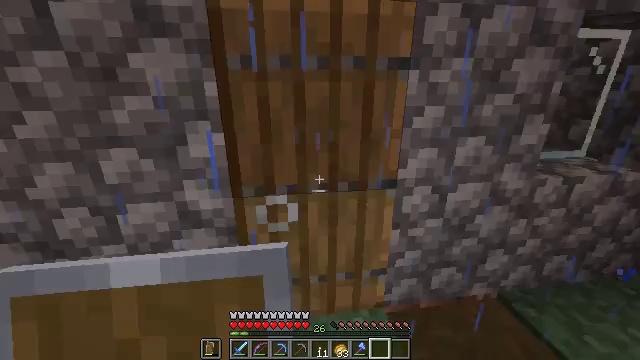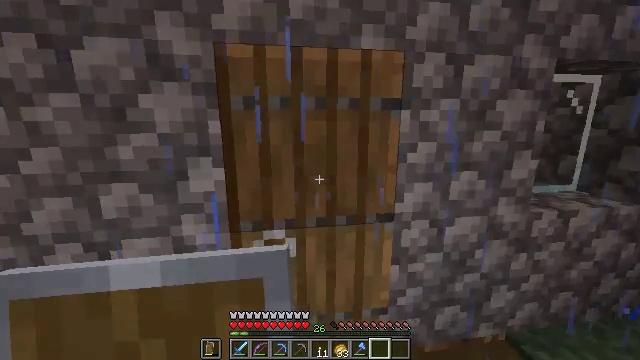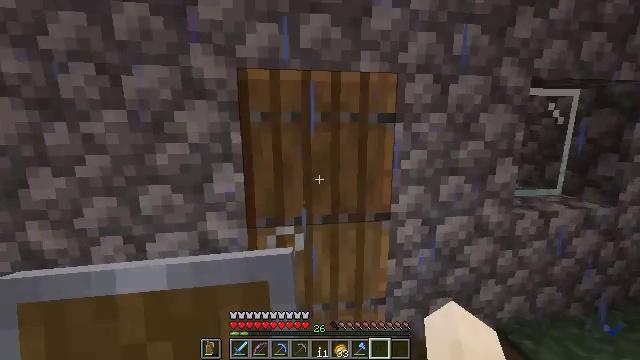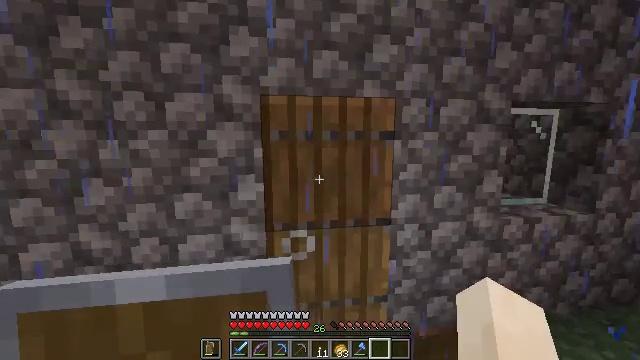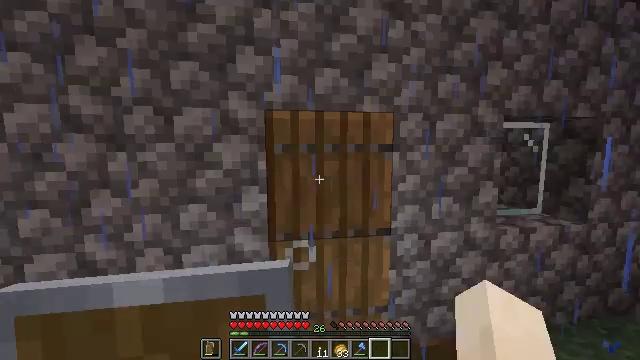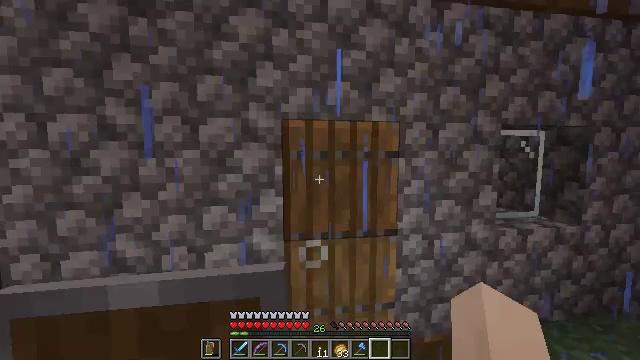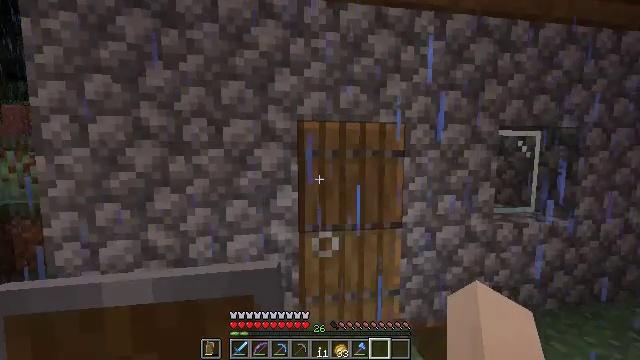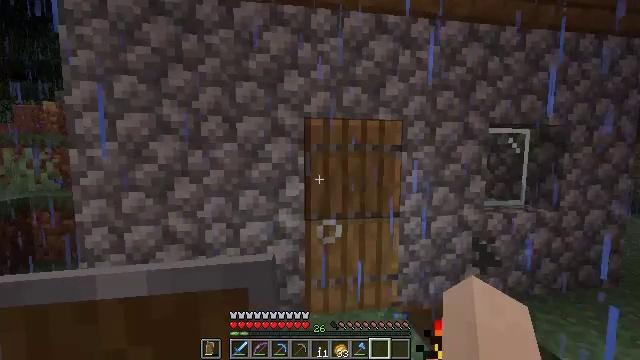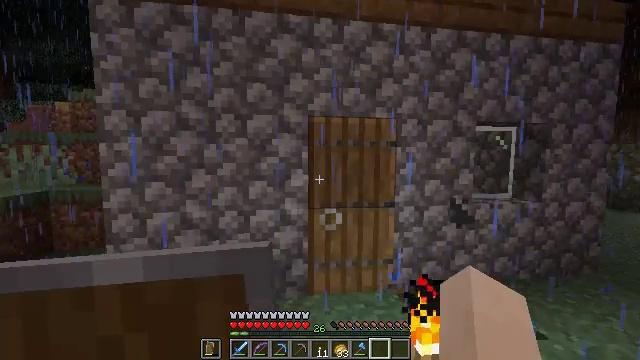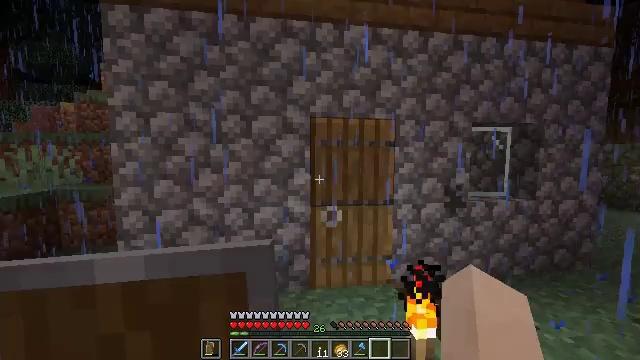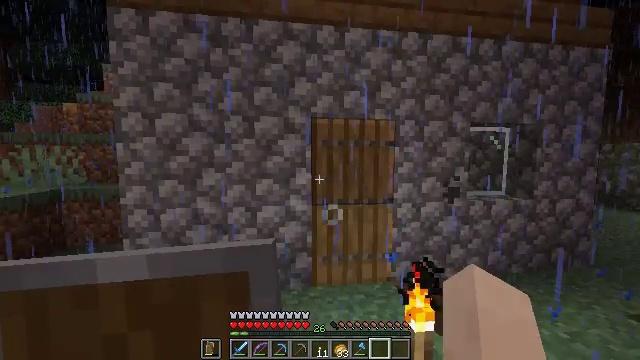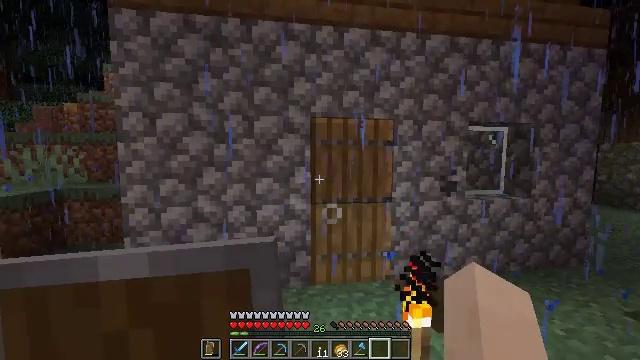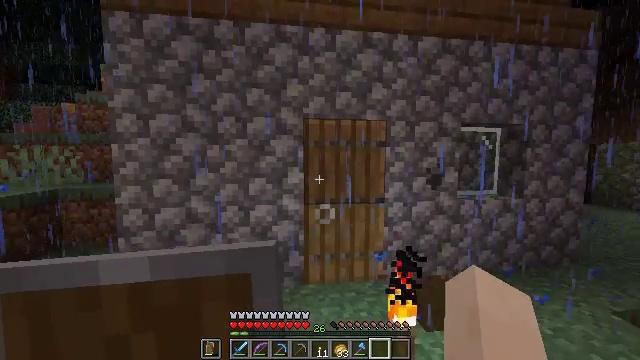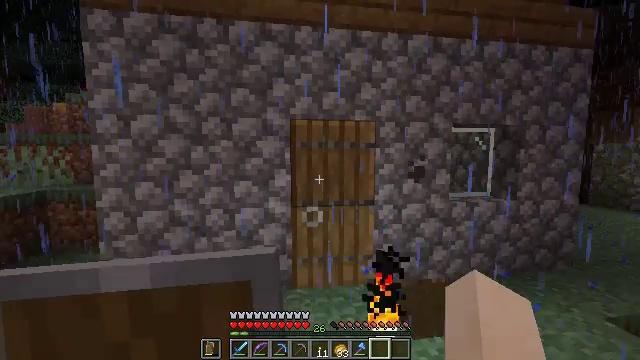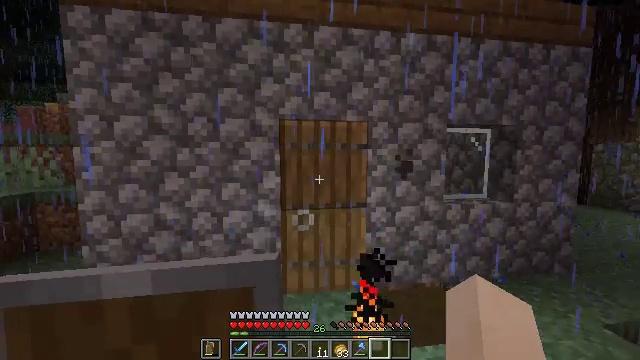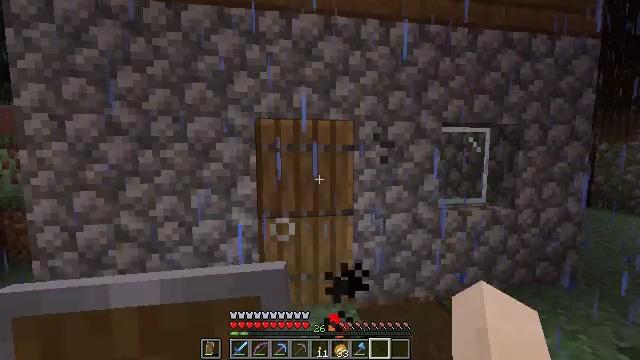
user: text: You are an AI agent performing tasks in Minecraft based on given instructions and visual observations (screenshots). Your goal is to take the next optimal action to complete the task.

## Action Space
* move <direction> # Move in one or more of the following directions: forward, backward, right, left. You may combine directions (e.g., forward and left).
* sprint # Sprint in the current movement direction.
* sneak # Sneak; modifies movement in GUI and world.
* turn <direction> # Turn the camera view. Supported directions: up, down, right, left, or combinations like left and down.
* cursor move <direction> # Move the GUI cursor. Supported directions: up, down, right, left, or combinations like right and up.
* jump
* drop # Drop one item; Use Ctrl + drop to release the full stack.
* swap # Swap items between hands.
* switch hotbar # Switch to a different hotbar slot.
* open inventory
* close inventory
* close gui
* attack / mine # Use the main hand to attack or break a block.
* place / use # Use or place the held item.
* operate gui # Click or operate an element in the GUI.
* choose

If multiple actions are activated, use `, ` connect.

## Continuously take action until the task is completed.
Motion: motion action
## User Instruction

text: Break the spruce door to remove it.
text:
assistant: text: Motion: move back, turn up
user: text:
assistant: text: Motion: move back, turn up
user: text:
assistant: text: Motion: move back and move left, turn up
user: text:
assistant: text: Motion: move back and move left, turn up
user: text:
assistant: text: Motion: move back and move left, turn up
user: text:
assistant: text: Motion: move back
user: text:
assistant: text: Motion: move back
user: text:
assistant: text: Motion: move back
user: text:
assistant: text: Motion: no_op
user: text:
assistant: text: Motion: no_op
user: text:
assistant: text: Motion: move right
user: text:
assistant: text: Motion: move forward and move right
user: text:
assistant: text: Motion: move forward and move right
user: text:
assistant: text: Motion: move forward and move right
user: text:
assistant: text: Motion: move forward
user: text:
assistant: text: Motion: move forward, turn left
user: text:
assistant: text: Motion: turn left
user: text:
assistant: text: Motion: no_op
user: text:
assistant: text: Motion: turn left and down
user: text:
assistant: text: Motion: turn left
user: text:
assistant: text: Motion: turn left
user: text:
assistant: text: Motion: turn left and down
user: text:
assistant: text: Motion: no_op
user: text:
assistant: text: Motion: no_op
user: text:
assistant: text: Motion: no_op
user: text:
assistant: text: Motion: no_op
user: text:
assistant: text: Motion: no_op
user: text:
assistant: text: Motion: no_op
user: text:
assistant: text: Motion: no_op
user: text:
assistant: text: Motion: no_op